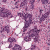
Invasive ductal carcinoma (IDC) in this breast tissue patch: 0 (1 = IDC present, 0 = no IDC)